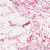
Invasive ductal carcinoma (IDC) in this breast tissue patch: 0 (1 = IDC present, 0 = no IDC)